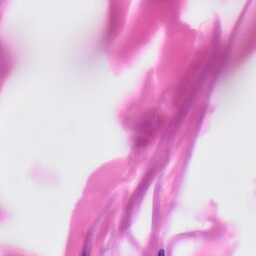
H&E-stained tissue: Skin